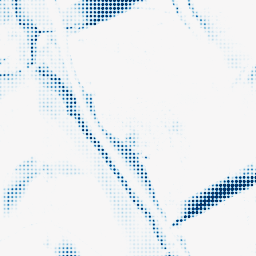
Category: morphological
Decomposition family: morphological_diamond
Decomposition parameters: operation: closing
radius: 20
Upsampling method: sinc_hamming
Upsampling parameters: scale: 8
kernel_size: 4
Upsampling scale: 8